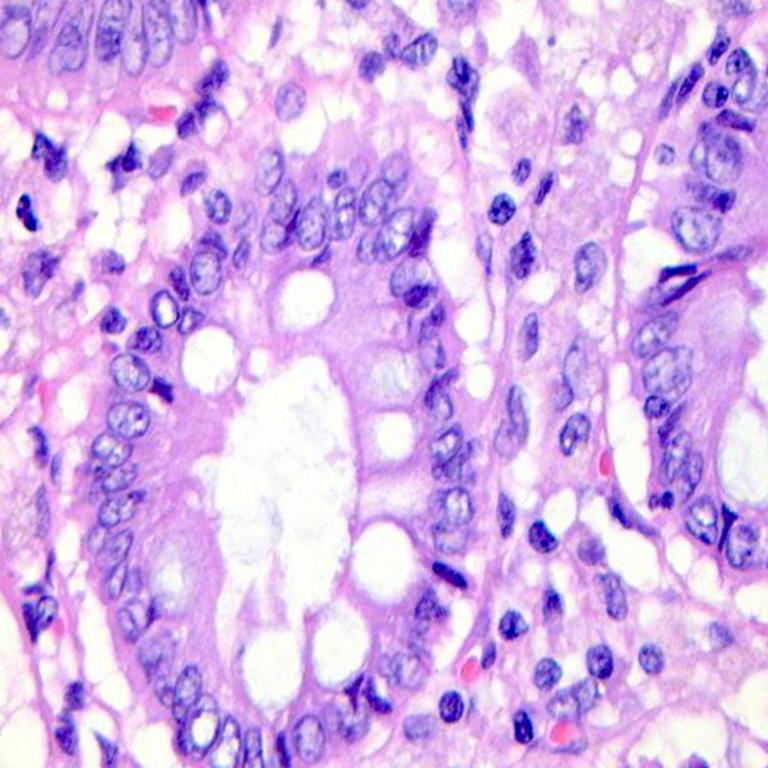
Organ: colon
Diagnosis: benign